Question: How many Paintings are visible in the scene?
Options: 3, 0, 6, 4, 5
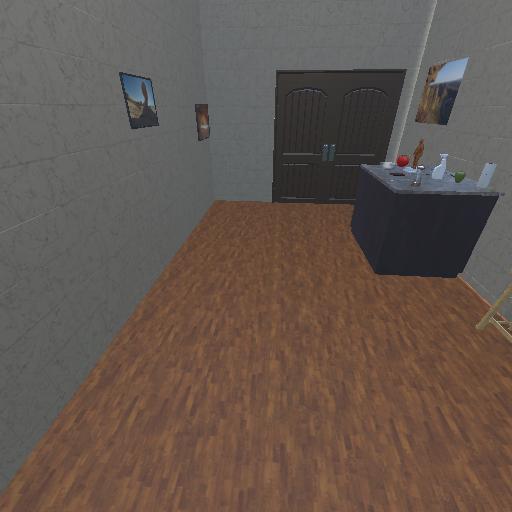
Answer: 3